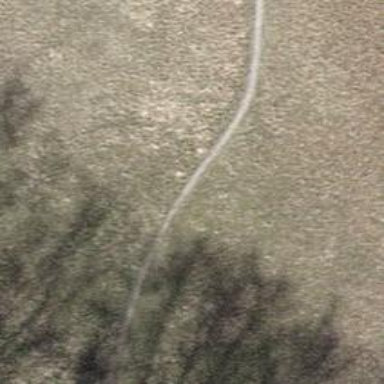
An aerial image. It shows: Dirt path.